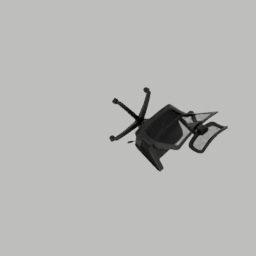
Label: furniture